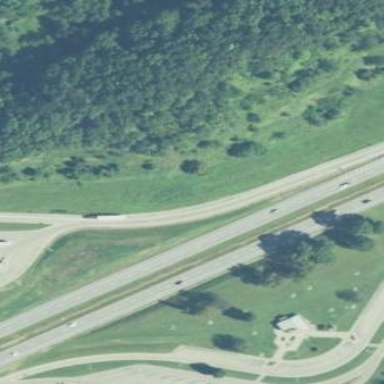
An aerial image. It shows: Rest area on the road.